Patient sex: M
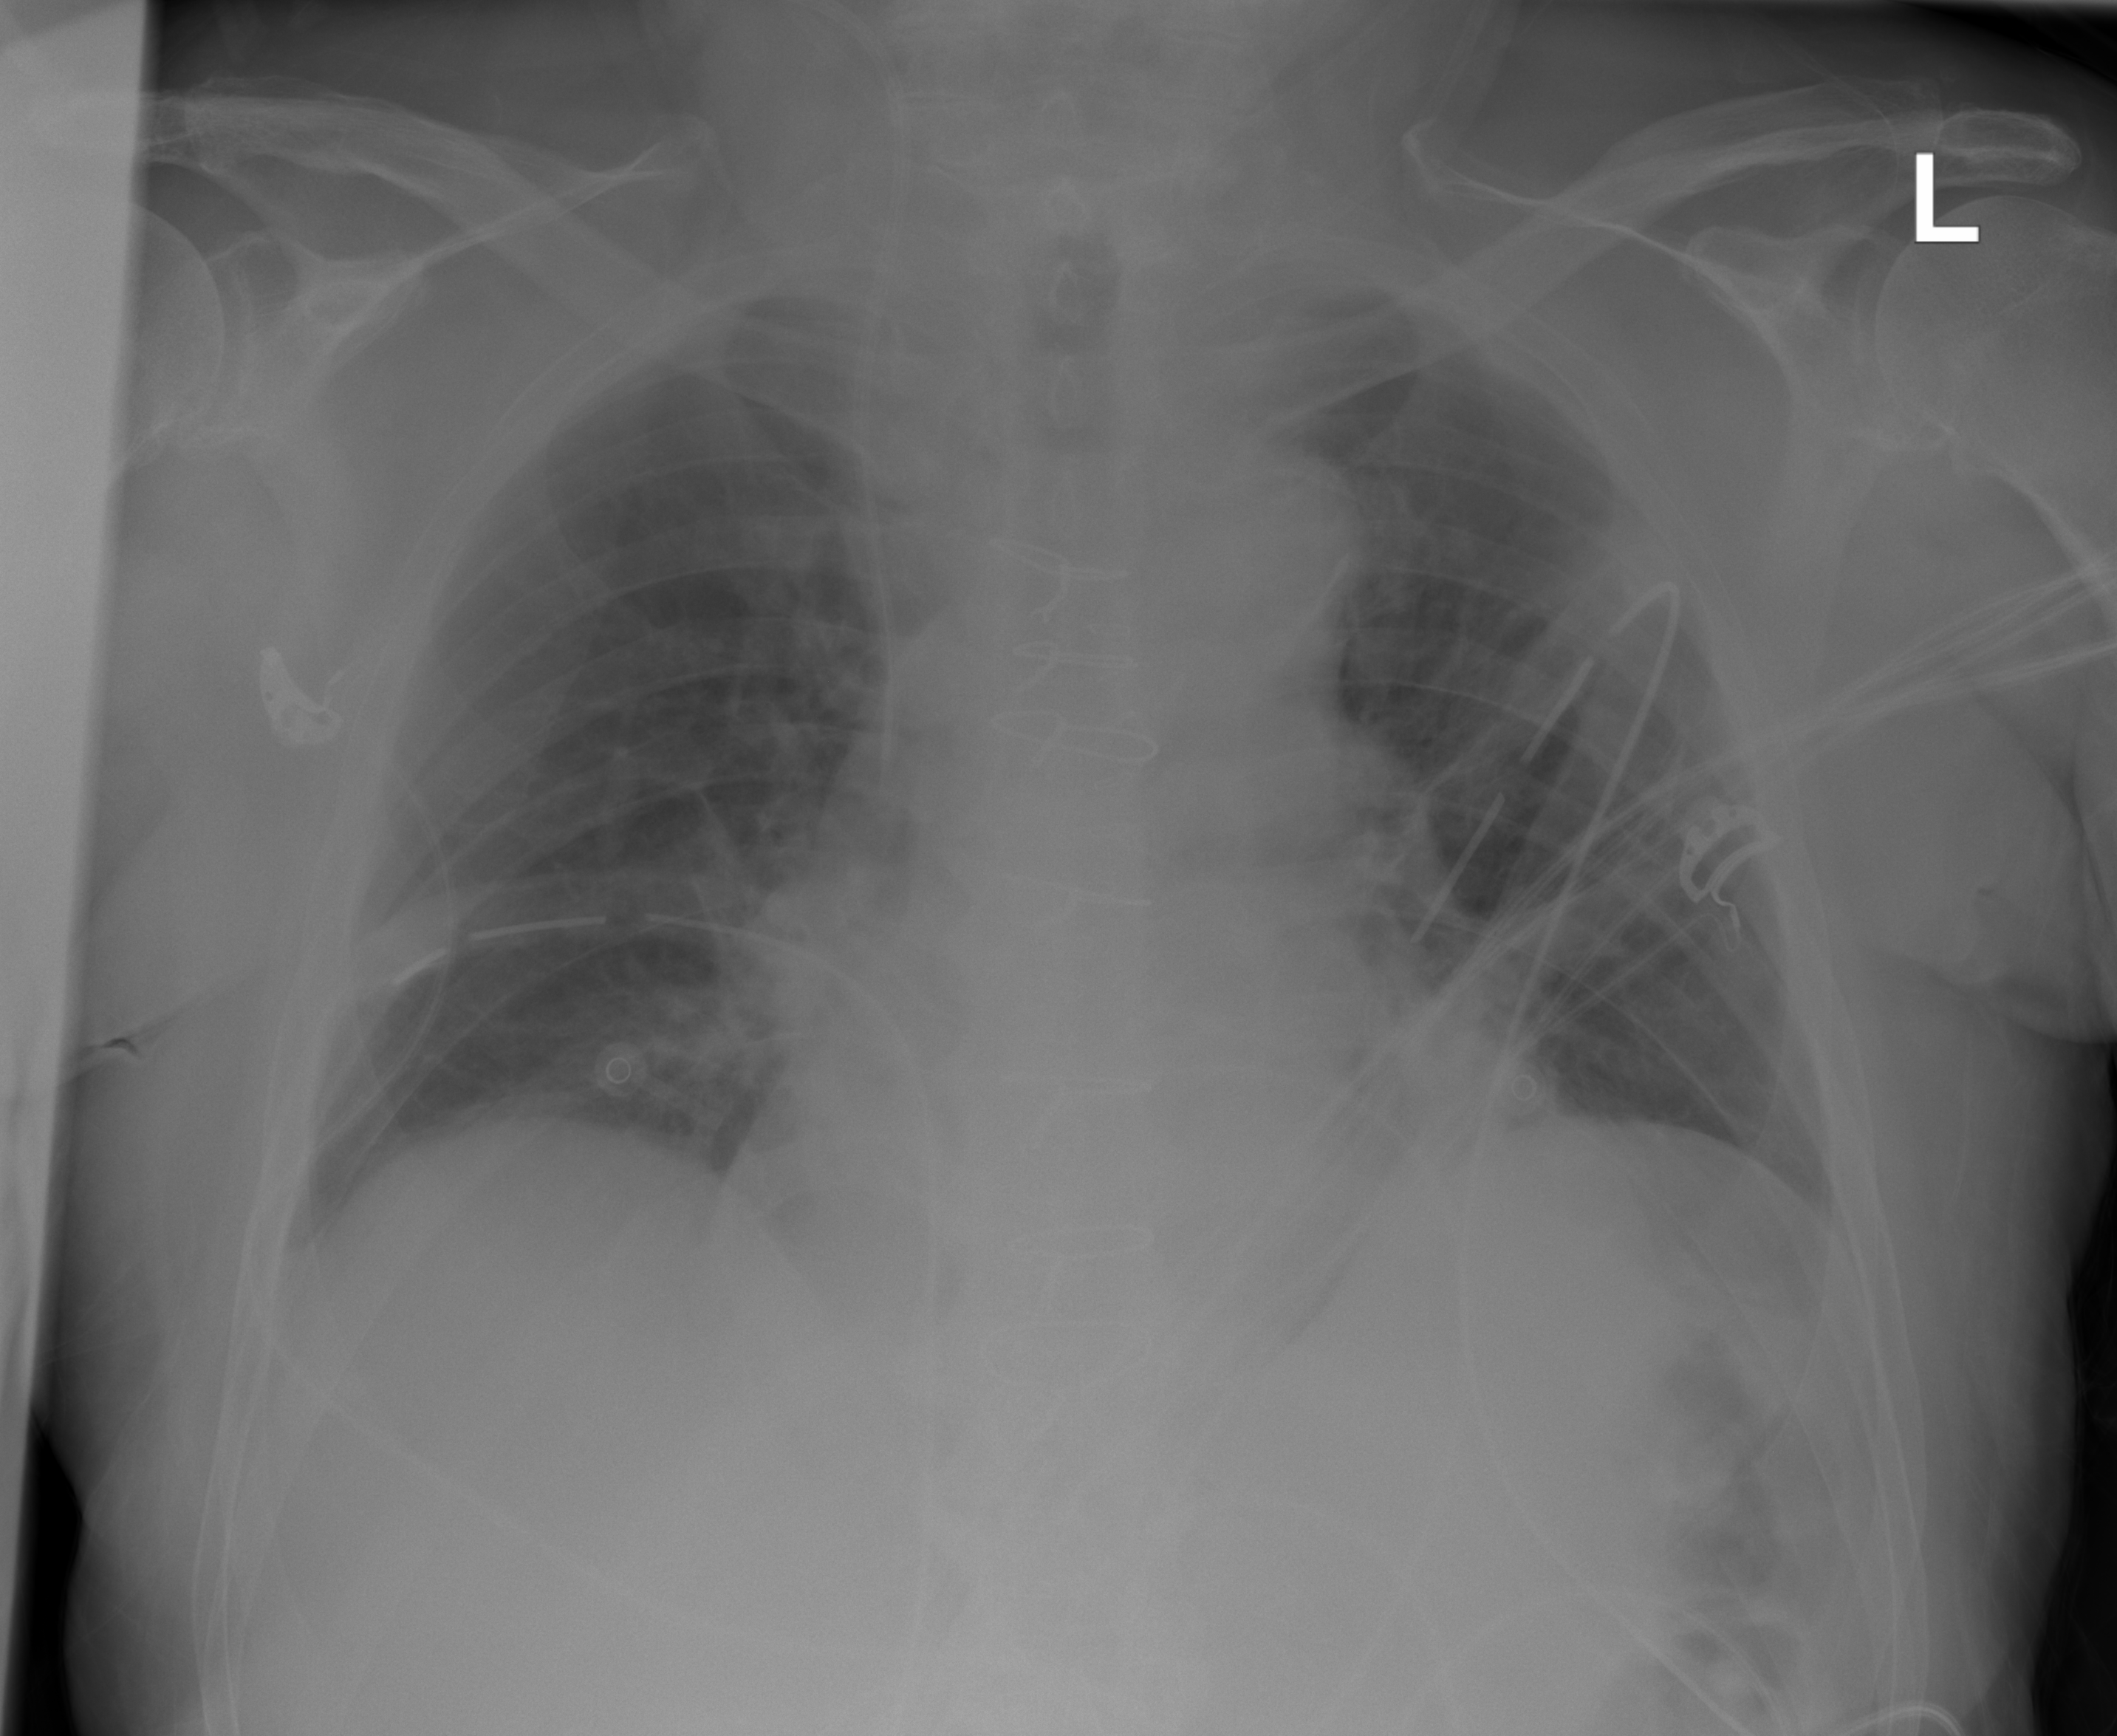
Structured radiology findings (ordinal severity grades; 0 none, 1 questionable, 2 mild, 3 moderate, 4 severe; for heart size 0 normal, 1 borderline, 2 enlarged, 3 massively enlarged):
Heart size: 2
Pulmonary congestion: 2
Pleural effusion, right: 0
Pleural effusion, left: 0
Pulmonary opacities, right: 0
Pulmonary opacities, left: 0
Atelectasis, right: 0
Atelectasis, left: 0